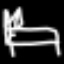
Label: bed